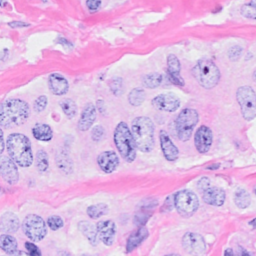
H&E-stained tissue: Breast